Field crop: maize
Growth stage: 2
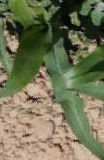
Species: maize